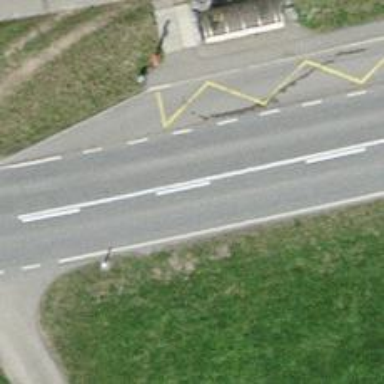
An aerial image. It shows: Public transport stop position.